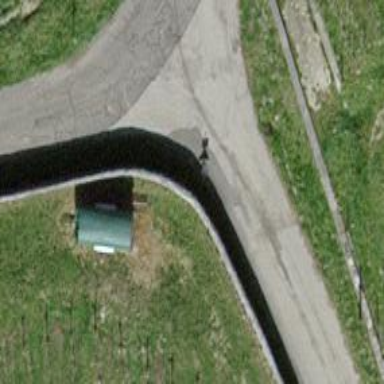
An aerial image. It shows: Retaining wall.